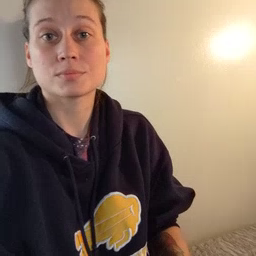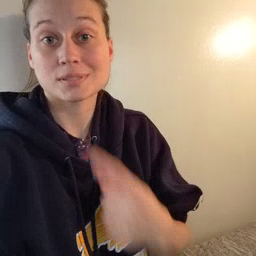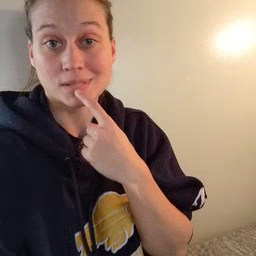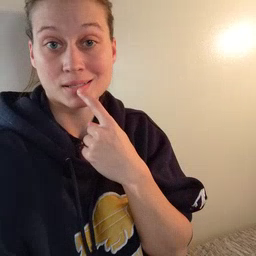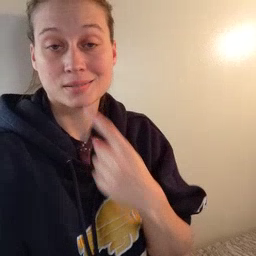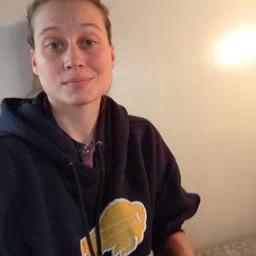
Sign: tongue